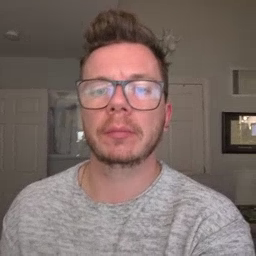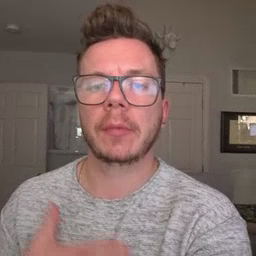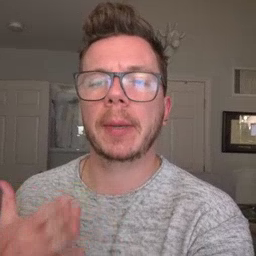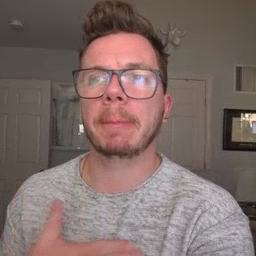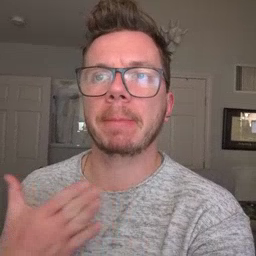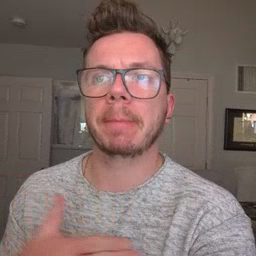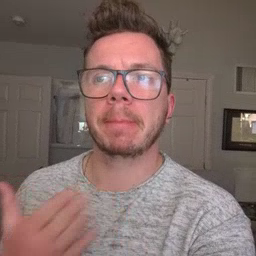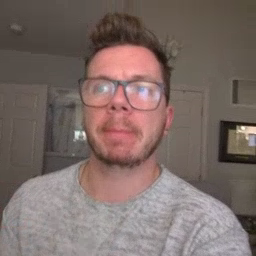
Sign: happy